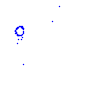
Particle: proton